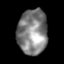
Tissue: lung
Cell type: Others
Senescence score: 0.2202
Nuclear area (px): 1319
Mean DAPI intensity: 130.493